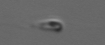
Label: flagellate_morphotype3